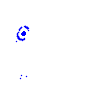
Particle: pion